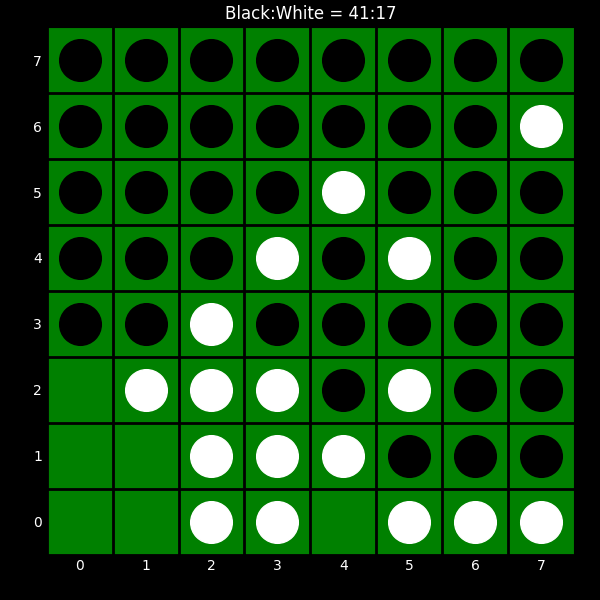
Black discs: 41
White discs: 17